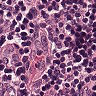
Metastatic tissue present: no